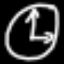
Label: clock